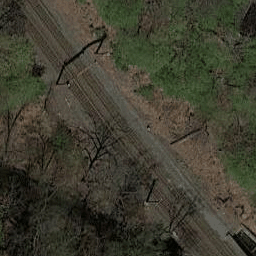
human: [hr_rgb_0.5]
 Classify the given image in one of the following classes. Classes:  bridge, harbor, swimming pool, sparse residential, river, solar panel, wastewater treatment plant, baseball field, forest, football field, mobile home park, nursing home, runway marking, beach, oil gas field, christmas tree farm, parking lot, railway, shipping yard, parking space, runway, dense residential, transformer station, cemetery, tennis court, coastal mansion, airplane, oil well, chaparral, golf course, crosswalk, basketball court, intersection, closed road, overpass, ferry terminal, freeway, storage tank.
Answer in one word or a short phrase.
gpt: railway